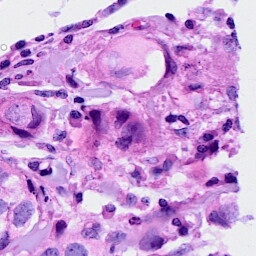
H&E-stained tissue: Breast